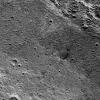
Atmospheric dust classification: not_dusty